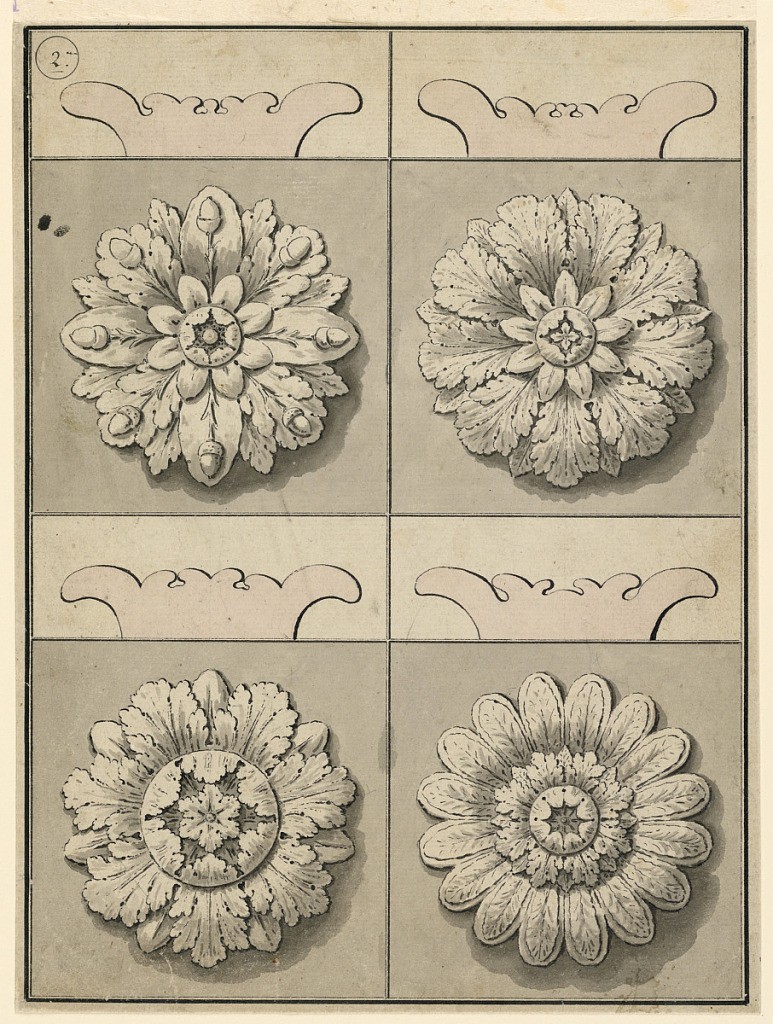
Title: Design for rosettes
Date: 1770-1790
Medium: Pen and Chinese ink, brush and watercolor, graphite on paper
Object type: Drawing
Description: Each rosette is shown against a black background in a square.